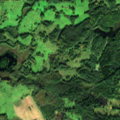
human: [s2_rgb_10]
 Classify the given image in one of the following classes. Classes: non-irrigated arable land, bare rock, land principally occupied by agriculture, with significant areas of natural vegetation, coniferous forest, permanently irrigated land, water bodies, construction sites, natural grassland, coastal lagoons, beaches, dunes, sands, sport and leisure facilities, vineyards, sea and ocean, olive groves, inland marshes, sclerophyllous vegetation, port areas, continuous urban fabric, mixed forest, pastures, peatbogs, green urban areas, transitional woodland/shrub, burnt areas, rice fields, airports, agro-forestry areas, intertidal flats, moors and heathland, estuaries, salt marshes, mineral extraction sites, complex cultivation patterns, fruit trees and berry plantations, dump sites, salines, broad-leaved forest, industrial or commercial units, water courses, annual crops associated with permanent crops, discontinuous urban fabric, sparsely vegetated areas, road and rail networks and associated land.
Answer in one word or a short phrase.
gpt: pastures, land principally occupied by agriculture, with significant areas of natural vegetation, broad-leaved forest, transitional woodland/shrub